Question: I m trying to fill a 'Canvas' with some random shapes( 'Ellipse' and 'Rectangle'). I need to pick a random color to fill the shapes with it. The problem that I have always the same random color for all the shape.
When I debug my code I get random colors. Below is my Code :
'''
public MainWindow()
{
InitializeComponent();
this.Loaded += delegate { InitializeSourceCanvas(); };
}
private void InitializeSourceCanvas()
{
var rnd = new Random();
const int height = 30, width = 30;
for (int i = 0; i < 25; i++)
{
var shape = rnd.Next(10) > 4 ? (Shape)new Ellipse() : (Shape)new Rectangle();
shape.Width = height;
shape.Height = width;
shape.Stroke = new SolidColorBrush(Colors.Black);
shape.StrokeThickness = 1;
shape.Fill = PickRandomBrush();
Canvas.SetLeft(shape, rnd.NextDouble() * (_source.ActualWidth - width));
Canvas.SetTop(shape, rnd.NextDouble() * (_source.ActualHeight - height));
_source.Children.Add(shape);
}
}
private Brush PickRandomBrush()
{
Brush result = Brushes.Transparent;
Random rnd = new Random();
Type brushesType = typeof(Brushes);
PropertyInfo[] properties = brushesType.GetProperties();
int random = rnd.Next(properties.Length);
result = (Brush)properties[random].GetValue(null, null);
return result;
}
'''

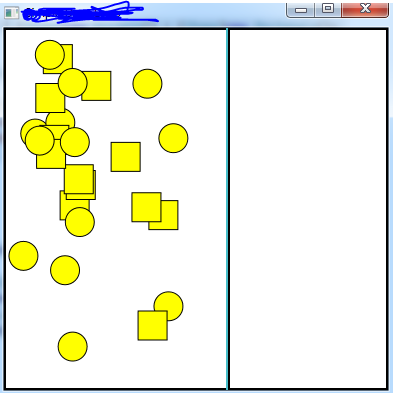
Answer: Like Nuke suggests, 'new' your Random object outside the for loop so it's only instantiated once, and then pass the same one in each time.
'''
Random rnd = new Random();
for (int i = 0; i < 25; i++)
{
...
shape.Fill = PickRandomBrush(rnd);
...
}
'''
Then edit your PickRandomBrush method to look like,
'''
private Brush PickRandomBrush(Random rnd)
{
Brush result = Brushes.Transparent;
Type brushesType = typeof(Brushes);
PropertyInfo[] properties = brushesType.GetProperties();
int random = rnd.Next(properties.Length);
result = (Brush)properties[random].GetValue(null, null);
return result;
}
'''
Edit:
k, sraboy made a good point about running this code in quick succession--if called fast enough this will have the same seed. Here's a solution that's not elegant, but reasonably guaranteed to be unique:
'''
Random rnd = new Random(Guid.NewGuid().ToString().GetHashCode());
'''
(this would replace the first line)